Field crop: maize
Growth stage: 2
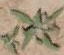
Species: atriplex